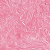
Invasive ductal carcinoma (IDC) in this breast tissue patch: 0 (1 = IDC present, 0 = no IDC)